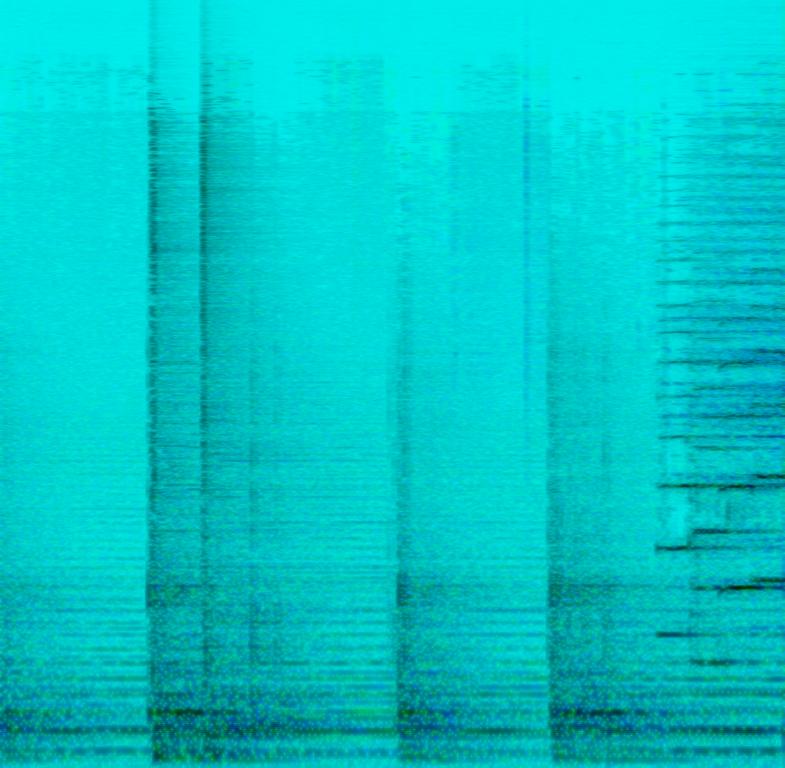
This composition contains percussion and percussive hits taking the main focus. A string section is playing a short melody along with flutes/oboes. This song sounds cinematic and may be playing in a dangerous movie-scene.